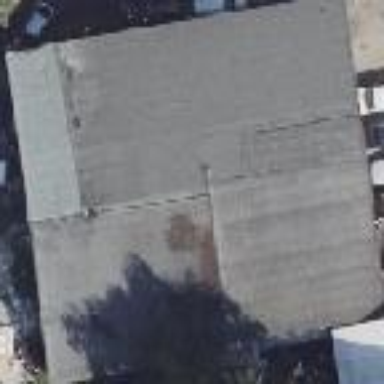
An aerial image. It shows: Building housing car repair shop.